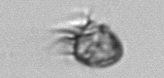
Label: Ciliophora